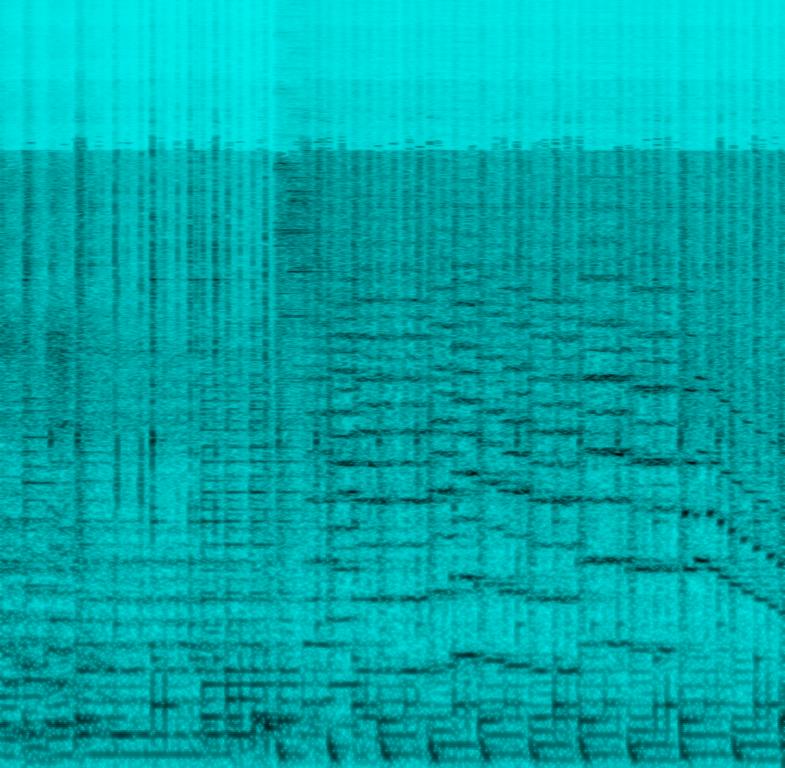
The low quality recording features a folk song that consists of a wooden percussion, groovy bass, breathy flute melody, groovy piano melody, shimmering shakers and sustained strings melody. It sounds passionate, joyful and happy.